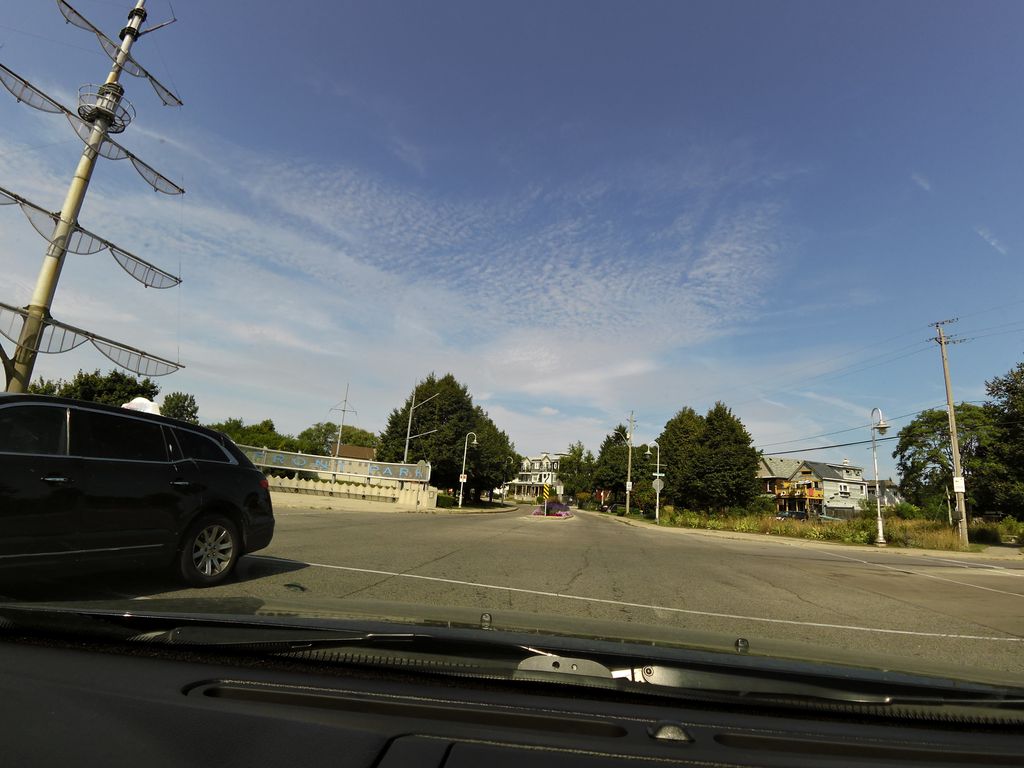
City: hamilton